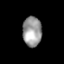
Tissue: lung
Cell type: Fibroblasts
Senescence score: 0.1372
Nuclear area (px): 558
Mean DAPI intensity: 153.907